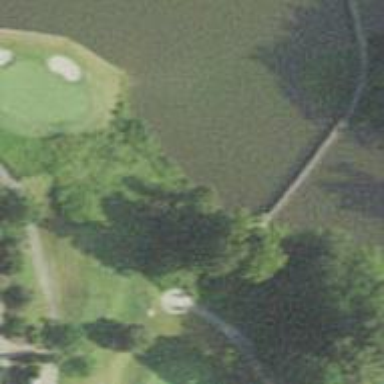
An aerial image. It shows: Path for golf carts.